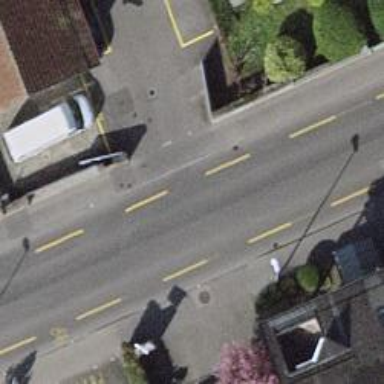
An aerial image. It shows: Service road with sidewalk alongside.